Field crop: maize
Growth stage: 2
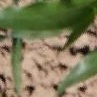
Species: maize